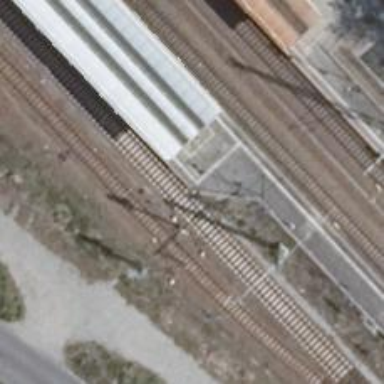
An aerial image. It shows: Platform edge at railway station.